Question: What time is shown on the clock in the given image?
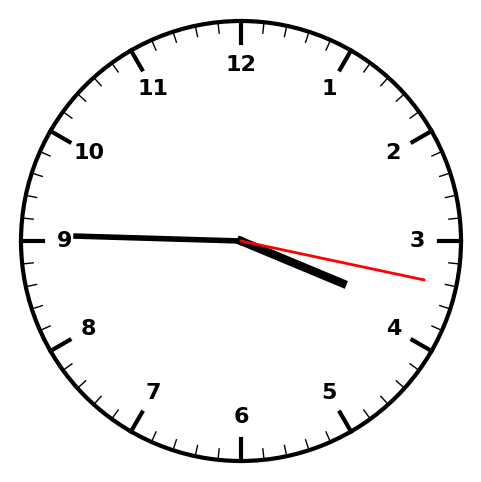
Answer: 03:45:17